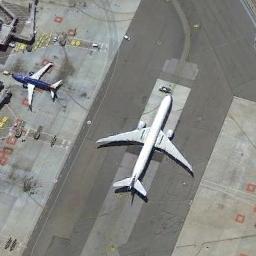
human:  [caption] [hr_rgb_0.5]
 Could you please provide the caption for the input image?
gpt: A large white plane on the runway and another small purple plane parked on the left side of the large one .

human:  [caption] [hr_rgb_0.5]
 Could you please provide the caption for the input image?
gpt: A big plane and a small plane are stopped next to the airport .

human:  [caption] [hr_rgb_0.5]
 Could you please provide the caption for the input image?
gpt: A white airplane and an airplane with a blue pattern were parked on the airport .

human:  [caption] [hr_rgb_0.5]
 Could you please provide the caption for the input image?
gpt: A large white plane was on the runway, And a small blue plane was parked aside .

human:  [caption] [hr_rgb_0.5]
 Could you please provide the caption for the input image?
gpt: Two planes of different sizes are in the parking lot next to the building .